Question: This doesn't seem to show borders, although that's supposed to be the only reason for the CSS property 'border-collapse':
<URL>
Did I make some mistake here? Or isn't this but not implemented in current browsers (FF35/IE11)?

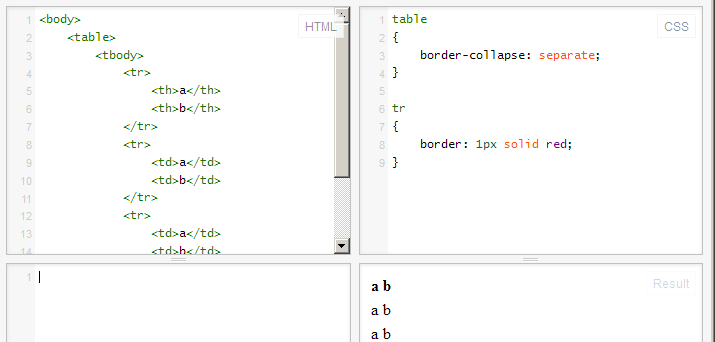
Answer: <URL>
states this:
>
[...]
Value: collapse | separate | inherit
Initial: separate
[...] The value 'separate' selects the separated borders border model. The value 'collapse' selects the collapsing borders model. [...]
[...] Rows, columns, row groups, and column groups cannot have borders (i.e., user agents must ignore the border properties for those elements). [...]
In the collapsing border model, it is possible to specify borders that surround all or part of a cell, row, row group, column, and column group.
You say
> This doesn't seem to show borders, although that's supposed to be the only reason for the CSS property 'border-collapse'
It probably is indeed one reason for the existence of that property to allow borders for '<tr>'s - but the other way around: 'separated' is the default-value and 'collapse' allows you to create those borders around table-rows.